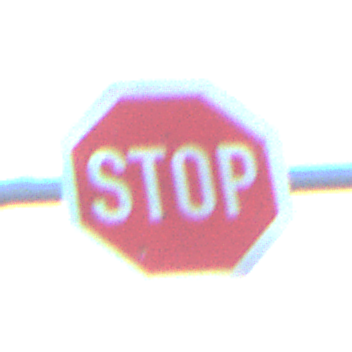
Verkehrszeichen: Stop
Umgebung: Outdoor, Suburban
Tageszeit: MorningAfternoon
Wetter: PartlyCloudy
Licht: Natural
Jahreszeit: NotSpecified
Kontrast: HighContrast